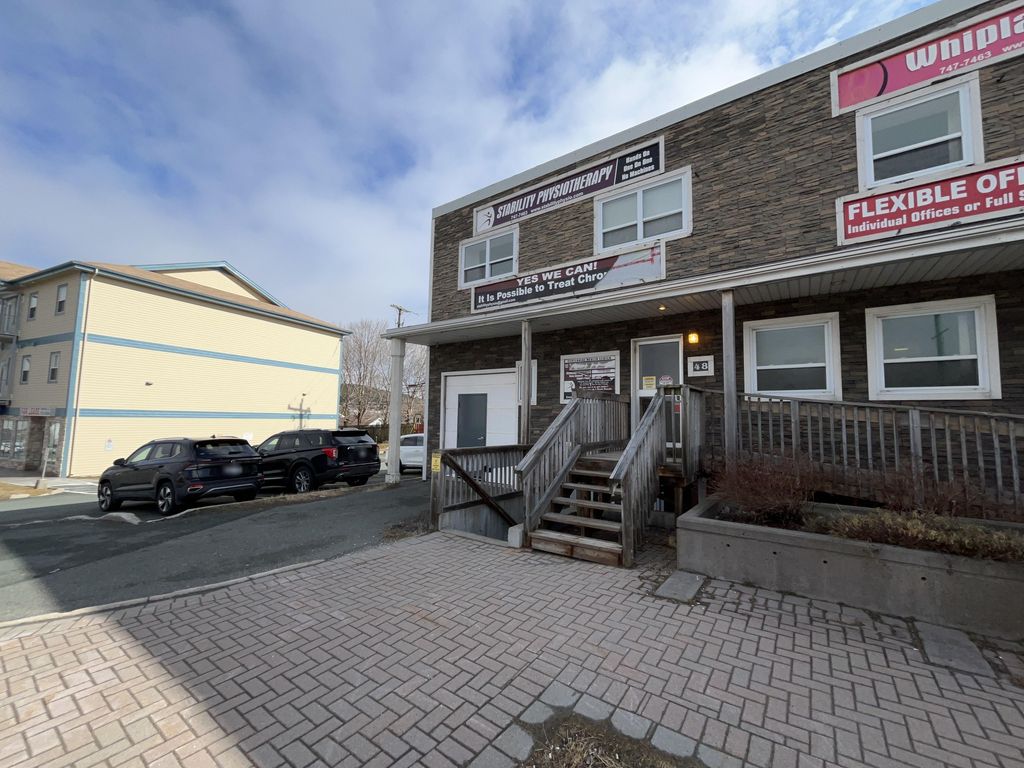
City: st_johns